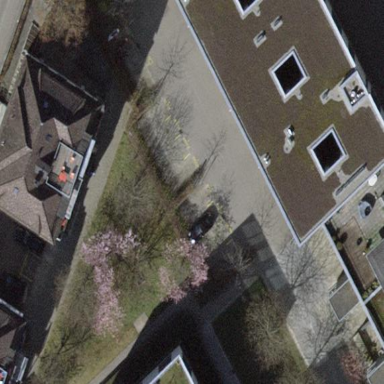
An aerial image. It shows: Street-side parking area with asphalt surface.